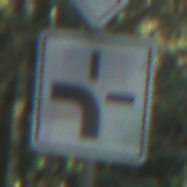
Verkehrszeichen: VerlaufVorfahrtsstrasse1
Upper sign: Vorfahrtsstrasse
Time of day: Midday
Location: Outdoor (Nature)
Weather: Clear
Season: NotSpecified
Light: Natural